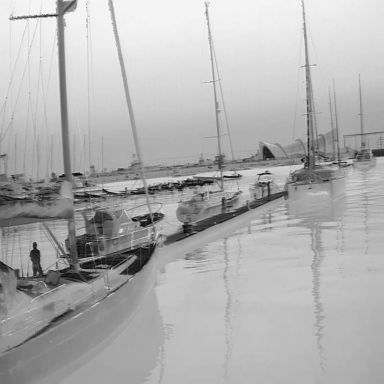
There are eight objects shown in the infrared image, including five sailboats, and three canoes.